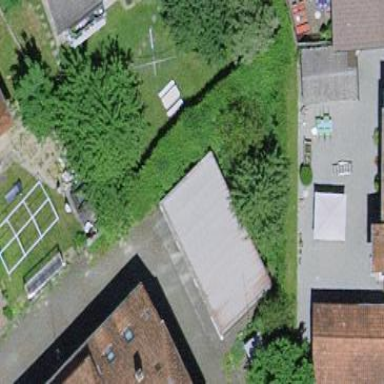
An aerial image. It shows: Garage.